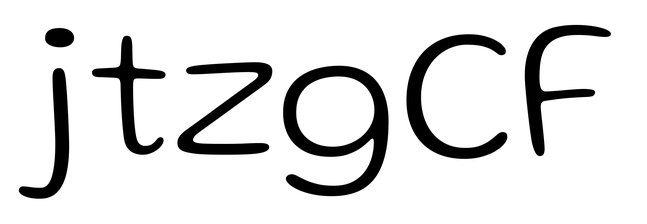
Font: Gluten_ExtraLight